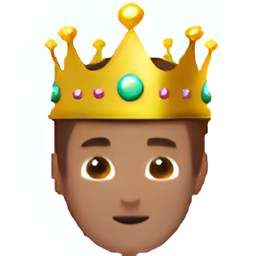
Name: prince
Emoji: 🤴🏽
Group: People & Body
Sub-group: person-role